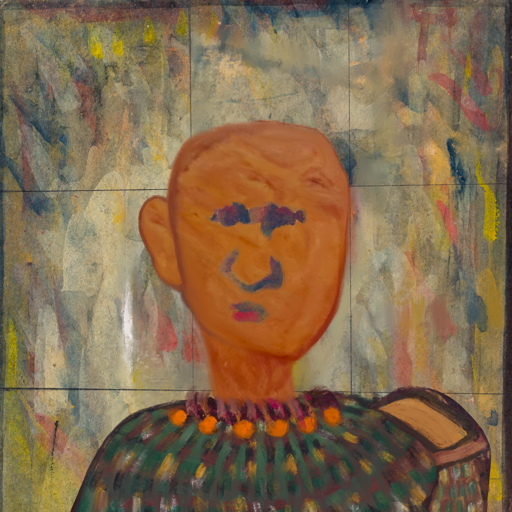
Background: GypsyMother, Head And Neck Front: Pious_Lady, Face Front: In_The_Sun, Bust: After_Raid, Hair Front: Blank, Head Accessory: Blank, Second Necklace: Blank, Necklace: Doll, Baby: Blank